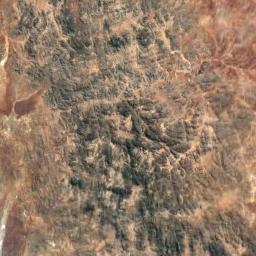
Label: mountain